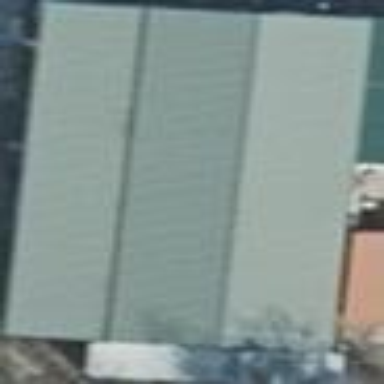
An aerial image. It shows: Building housing car repair shop.